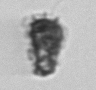
Label: Syracosphaera_pulchra